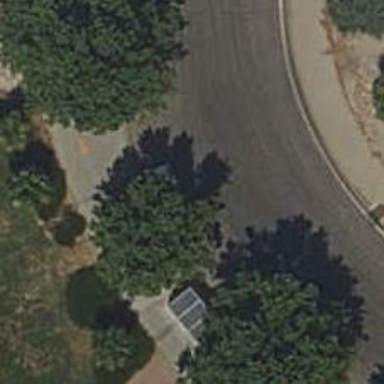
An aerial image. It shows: Residential road with asphalt surface leading to roundabout.